Interaction volume radius: 10 \u00c5
Interaction volume height: 10 \u00c5
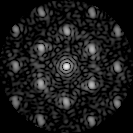
Disorder parameter: 0.3905